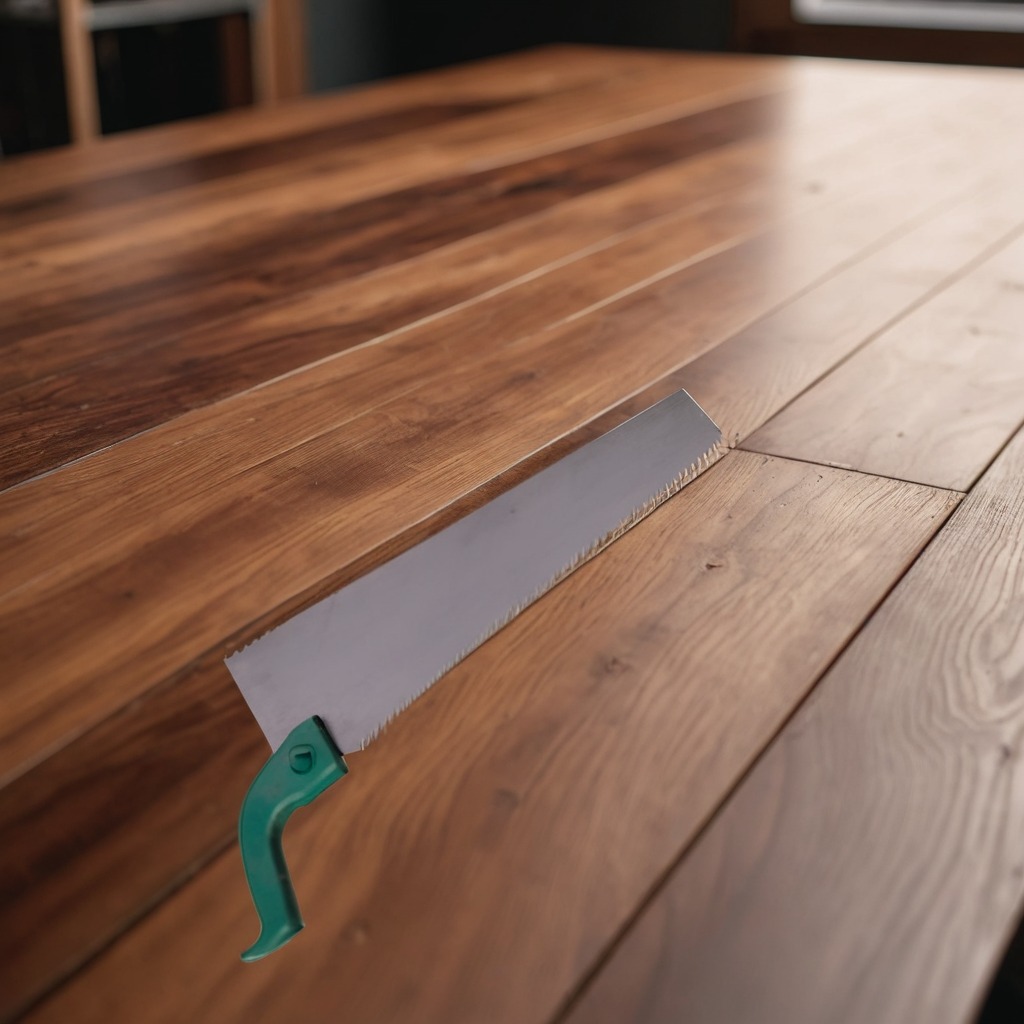
A metal saw is lying on the wooden table.